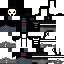
A male skeleton skin with dark skin, wearing brown helmet dressed in a black hoodie and black pants, featuring a closed mouth.